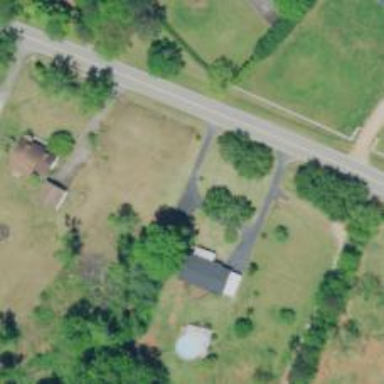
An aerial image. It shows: Driveway.